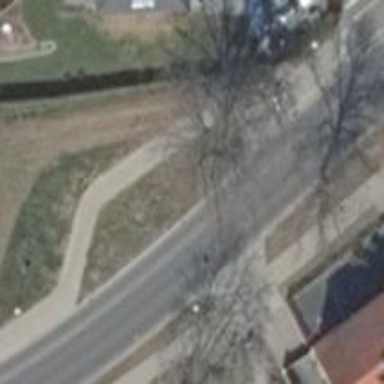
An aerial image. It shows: Secondary road with asphalt surface. It has separate sidewalks on both sides.